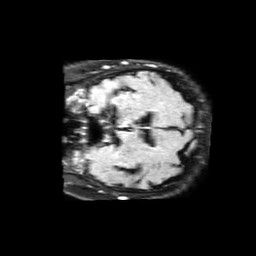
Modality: FLAIR
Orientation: coronal
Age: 67
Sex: male
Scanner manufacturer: philips
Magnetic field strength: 1.5 T
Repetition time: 6 s
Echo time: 0.1012 s